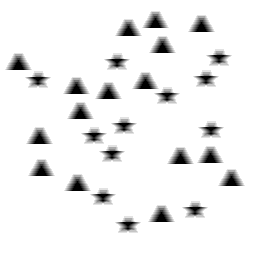
Squares: 0
Triangles: 16
Stars: 12
Total shapes: 28